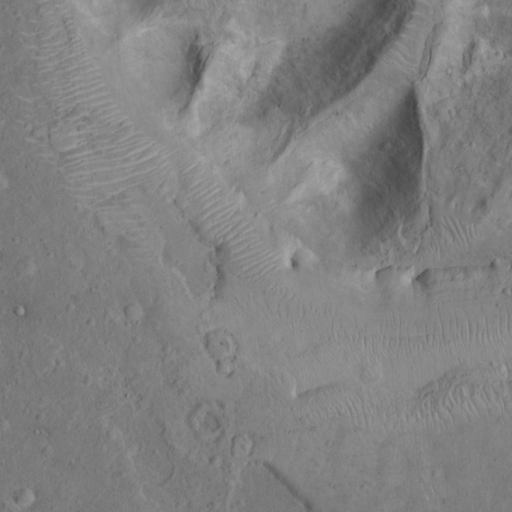
Objects detected: cone